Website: crate-barrel
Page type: payment
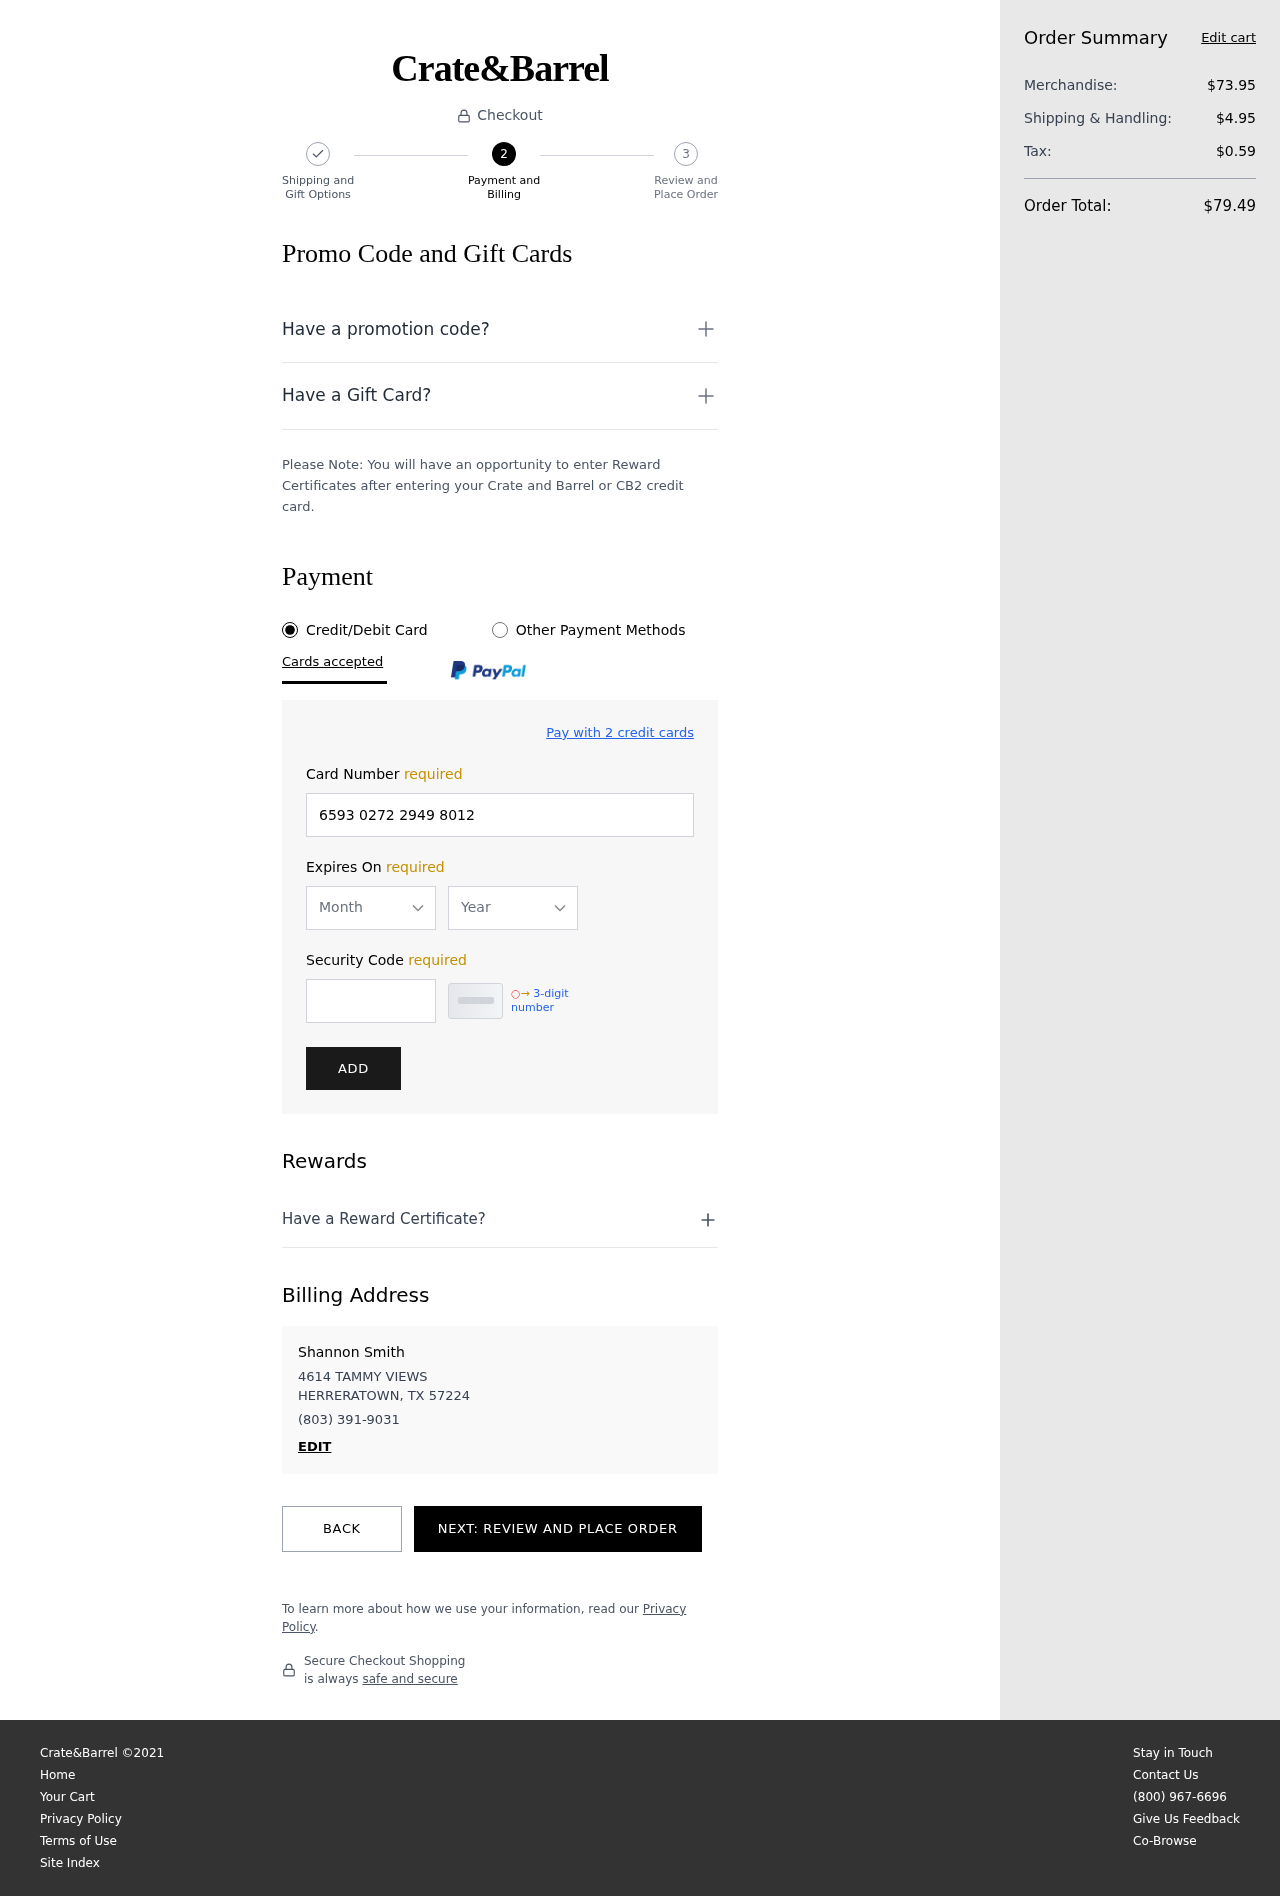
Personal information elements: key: PII_CARD_EXPIRY_MONTH
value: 01
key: PII_CARD_EXPIRY_YEAR
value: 29
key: PII_CITY_STATE_ZIP
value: HERRERATOWN, TX 57224
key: PII_FULLNAME
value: Shannon Smith
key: PII_PHONE
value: (803) 391-9031
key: PII_STREET
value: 4614 TAMMY VIEWS
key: PII_CARD_NUMBER
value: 6593 0272 2949 8012
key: PII_CARD_CVV
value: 001
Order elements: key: ORDER_SUBTOTAL
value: $73.95
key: ORDER_SHIPPING_COST
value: $4.95
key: ORDER_TAX
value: $0.59
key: ORDER_TOTAL
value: $79.49